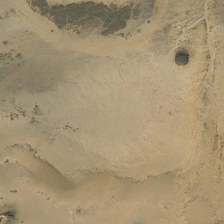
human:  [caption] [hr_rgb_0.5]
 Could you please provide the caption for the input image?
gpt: it is a large piece of yellow desert .

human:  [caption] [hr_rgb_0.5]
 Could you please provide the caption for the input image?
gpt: it is a large piece of yellow desert .

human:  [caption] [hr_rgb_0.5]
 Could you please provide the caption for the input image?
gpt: it is a large piece of yellow desert .

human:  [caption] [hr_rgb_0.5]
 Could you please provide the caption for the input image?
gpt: it is a large piece of yellow desert .

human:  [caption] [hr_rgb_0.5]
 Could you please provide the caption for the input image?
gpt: it is a large piece of yellow desert .